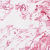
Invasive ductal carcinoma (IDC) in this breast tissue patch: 0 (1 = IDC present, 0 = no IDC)